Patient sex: F
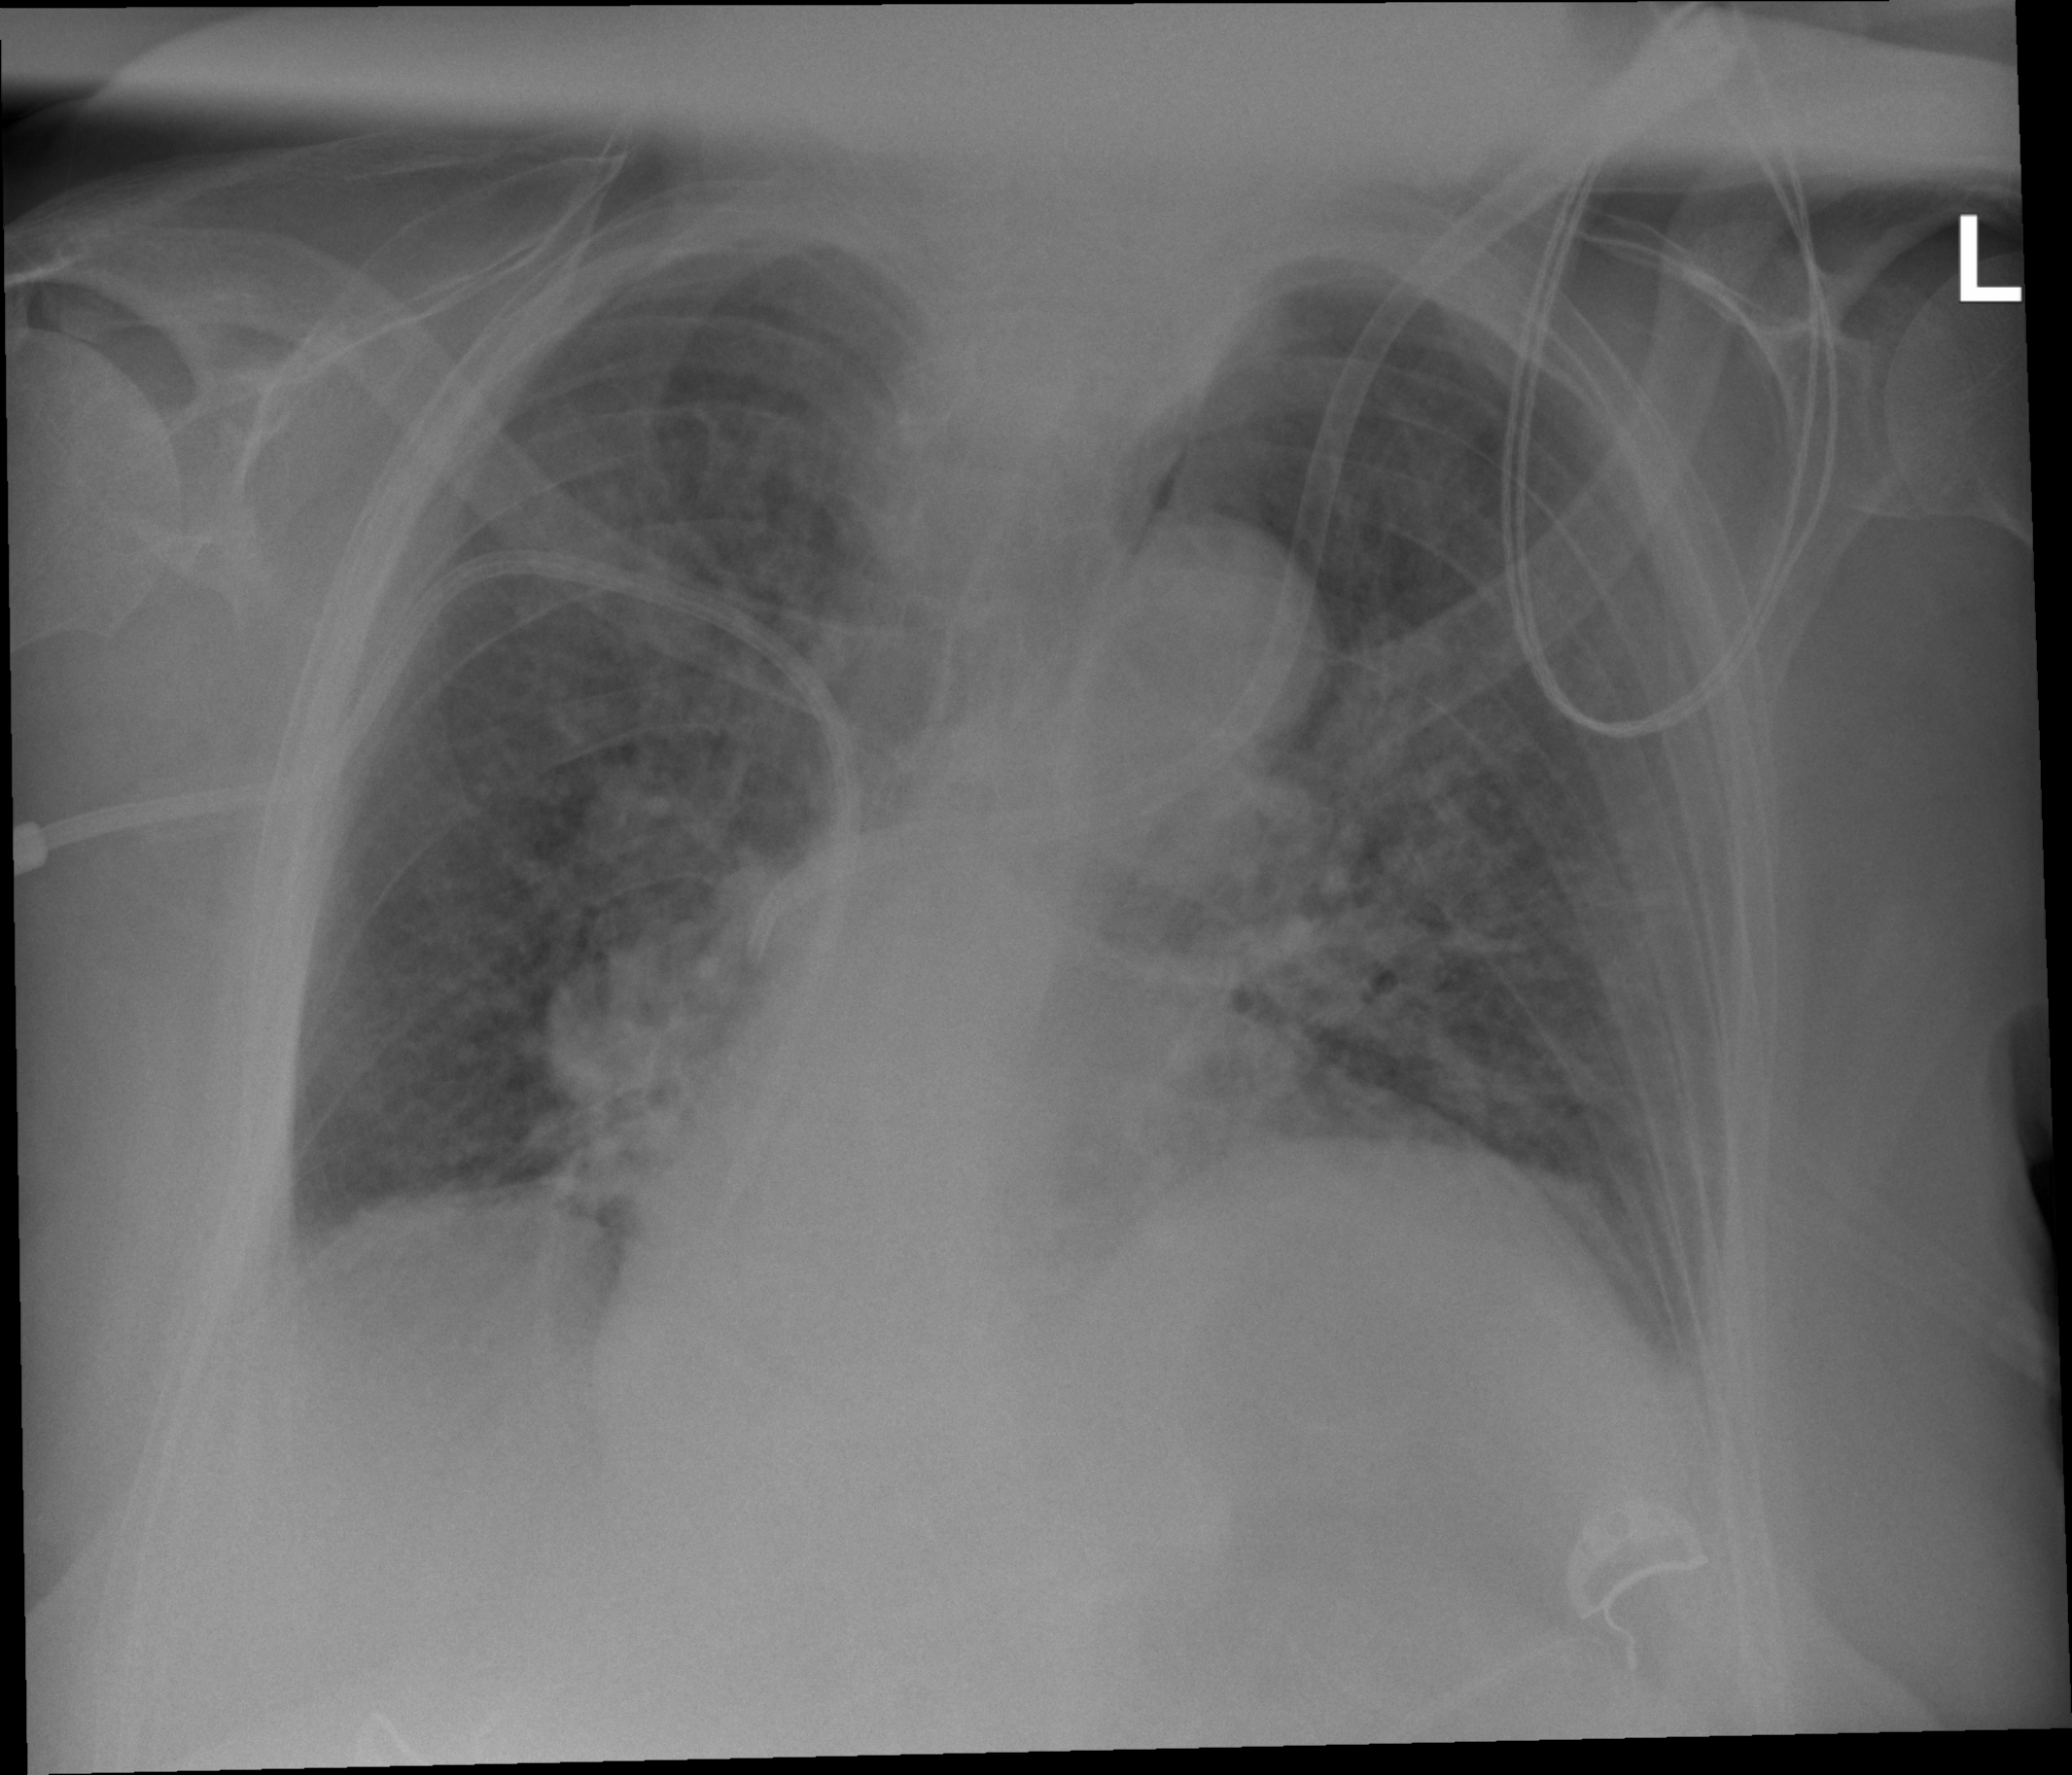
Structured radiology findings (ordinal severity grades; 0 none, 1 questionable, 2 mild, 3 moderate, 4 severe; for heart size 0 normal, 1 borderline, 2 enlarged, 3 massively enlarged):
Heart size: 2
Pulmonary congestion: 3
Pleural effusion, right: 2
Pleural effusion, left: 2
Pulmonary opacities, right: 1
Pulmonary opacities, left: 1
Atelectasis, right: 2
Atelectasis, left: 2